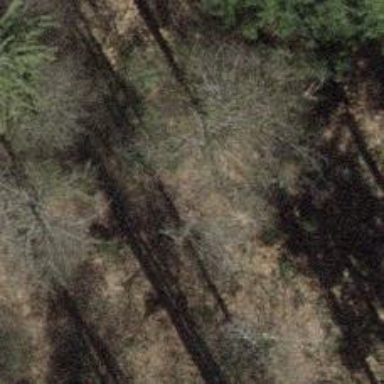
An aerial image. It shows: Track with very rough surface.